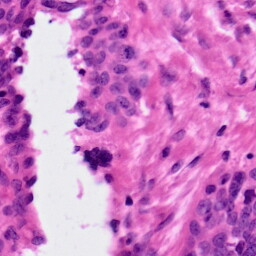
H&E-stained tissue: Ovarian